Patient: sex M, age 72
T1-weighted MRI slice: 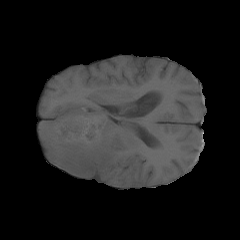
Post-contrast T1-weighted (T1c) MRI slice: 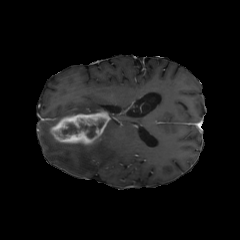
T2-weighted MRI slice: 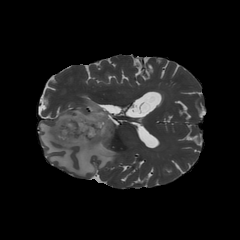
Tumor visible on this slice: yes
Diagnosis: Glioblastoma, IDH-wildtype
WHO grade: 4